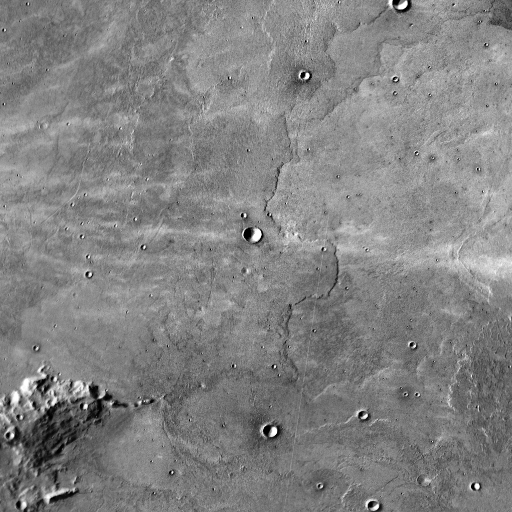
Crater classes present: Background, Other, Buried, Secondary